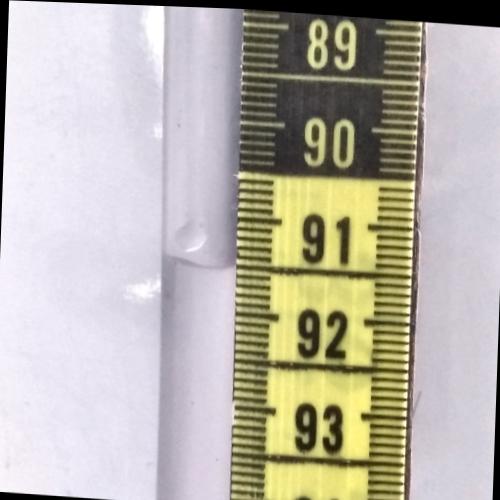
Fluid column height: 91.5 cm